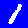
Digit: 1